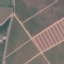
Land use / land cover class: PermanentCrop